Aerial crown-view tile of a tropical tree (Barro Colorado Island, Panama), acquired 20250616:
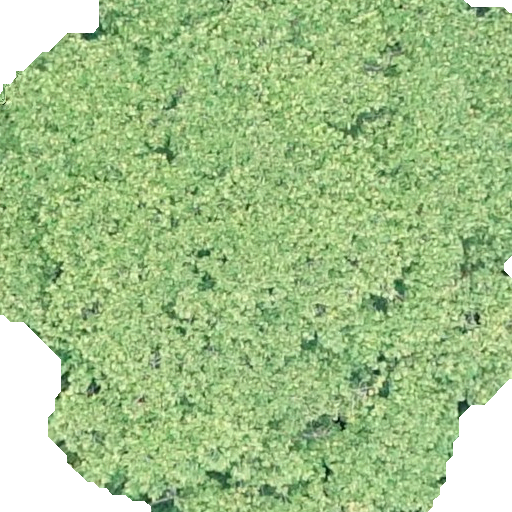
Species: Dipteryx oleifera
GBIF accepted scientific name: Dipteryx oleifera
Crown area: 455.963 m²